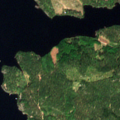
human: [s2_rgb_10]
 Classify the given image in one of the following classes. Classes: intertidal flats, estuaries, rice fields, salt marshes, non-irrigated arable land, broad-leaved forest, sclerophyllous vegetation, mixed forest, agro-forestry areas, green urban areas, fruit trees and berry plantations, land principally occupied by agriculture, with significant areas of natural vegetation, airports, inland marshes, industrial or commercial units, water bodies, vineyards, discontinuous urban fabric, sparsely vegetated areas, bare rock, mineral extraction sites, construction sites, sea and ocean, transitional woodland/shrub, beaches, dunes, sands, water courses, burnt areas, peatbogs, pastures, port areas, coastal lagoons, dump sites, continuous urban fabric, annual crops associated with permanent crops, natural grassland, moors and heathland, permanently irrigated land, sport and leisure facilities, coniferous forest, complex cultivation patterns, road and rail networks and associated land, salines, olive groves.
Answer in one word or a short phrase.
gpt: coniferous forest, mixed forest, water bodies